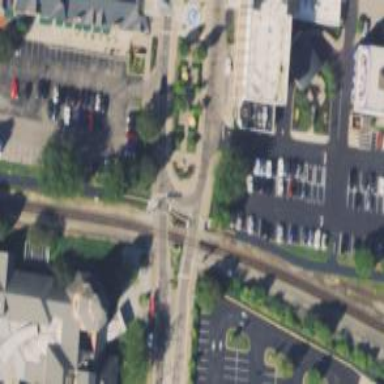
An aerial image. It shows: Uncontrolled crossing at the intersection of cycleway and road.